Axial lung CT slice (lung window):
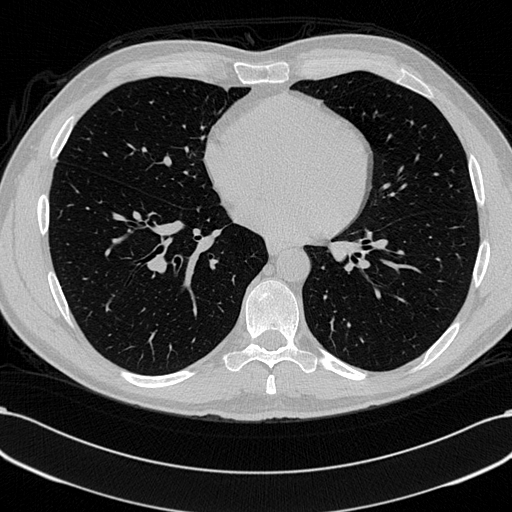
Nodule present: no